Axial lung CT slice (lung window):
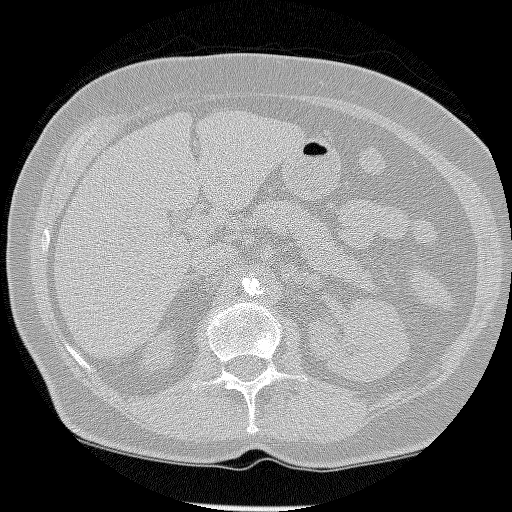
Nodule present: no